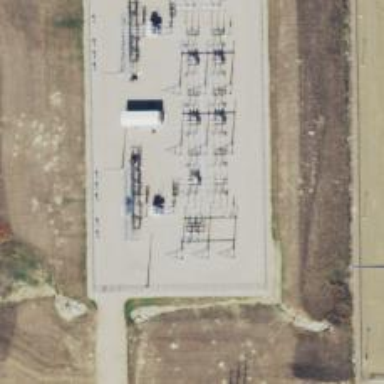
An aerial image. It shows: Switch used for power control.